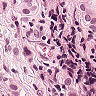
Metastatic tissue present: yes